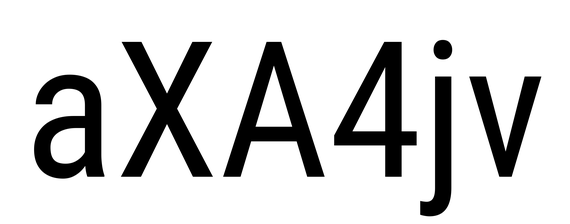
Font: Roboto_Condensed_Regular